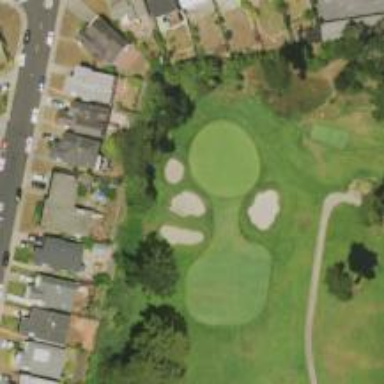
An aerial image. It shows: View of golf hole.